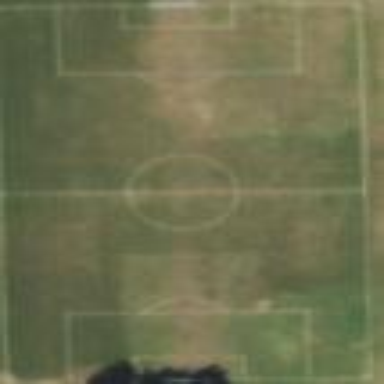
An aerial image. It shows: Soccer pitch for leisureland activities.